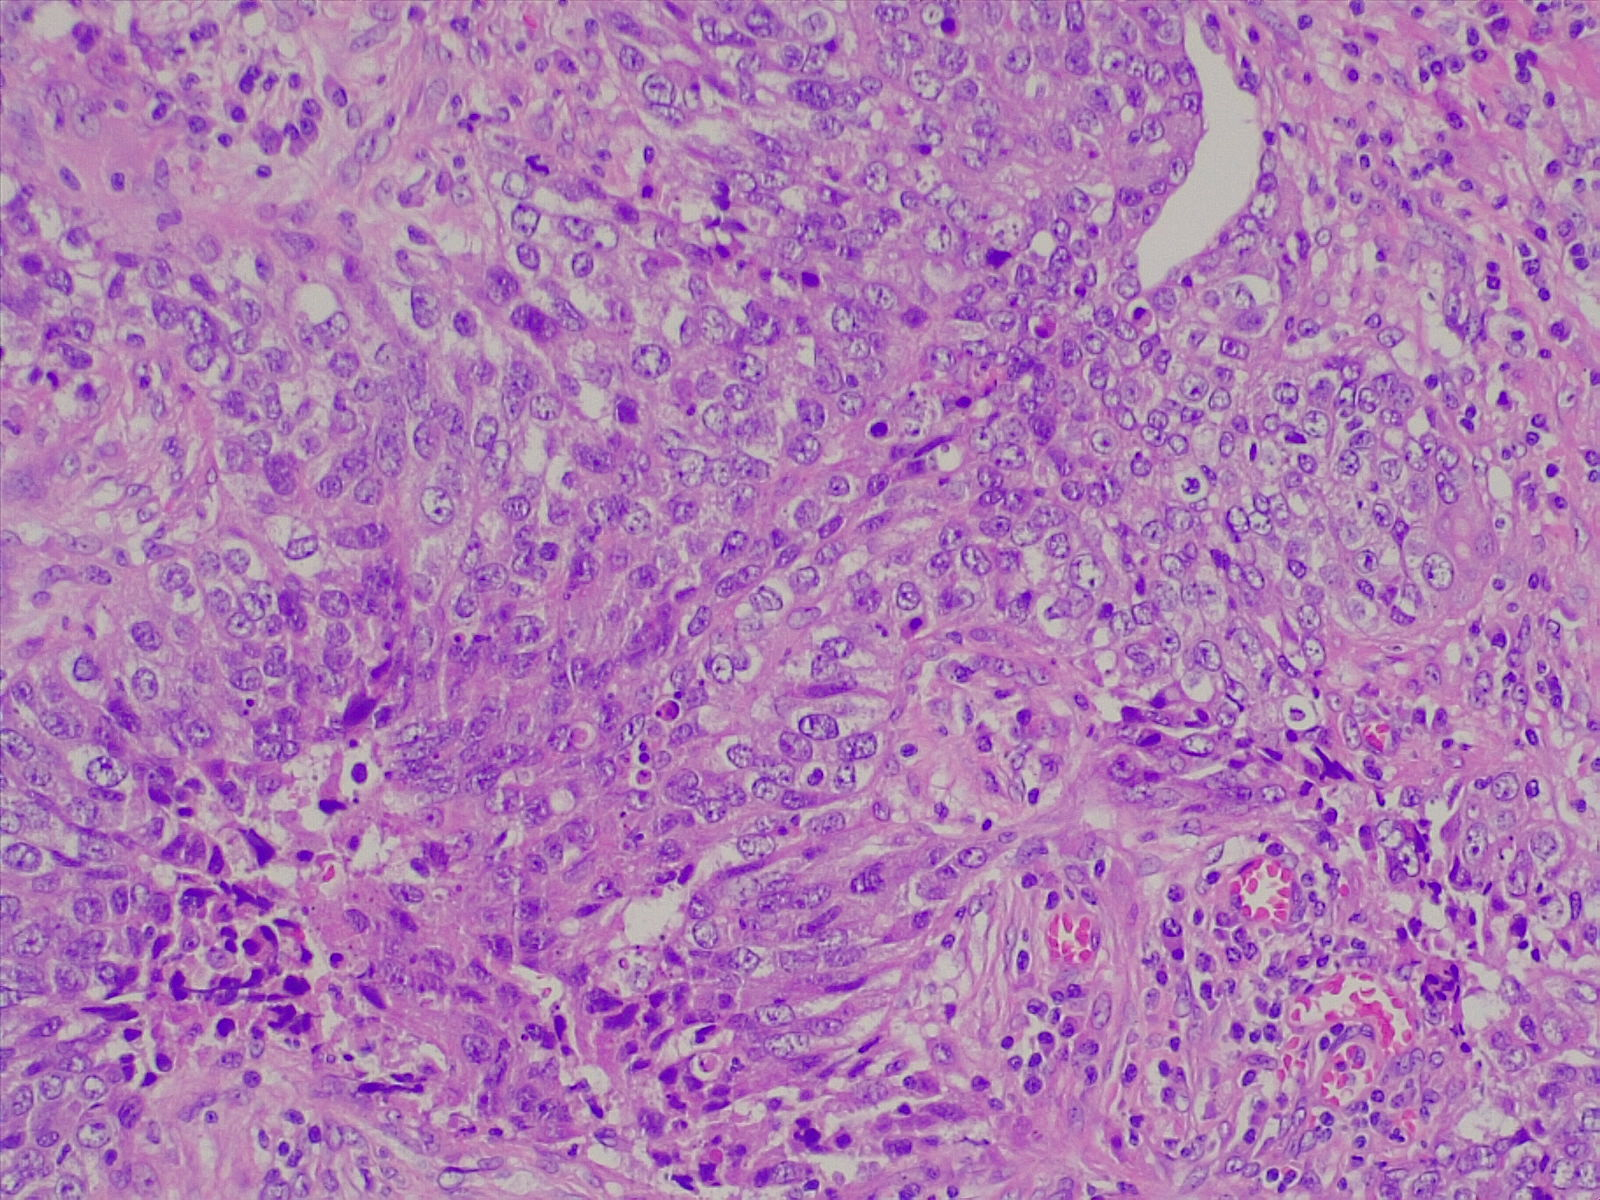
Label: lung squamous cell carcinoma, poorly differentiated